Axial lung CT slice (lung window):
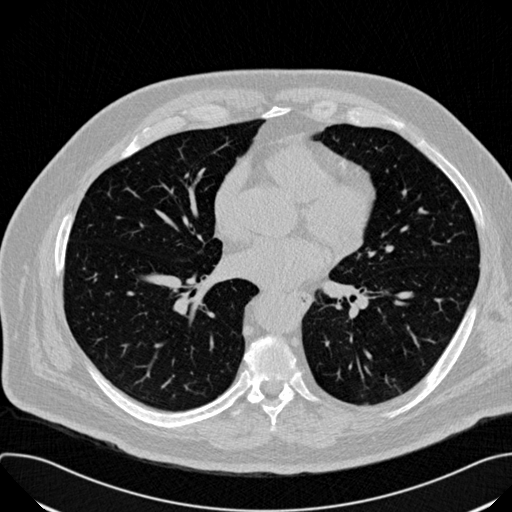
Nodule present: no